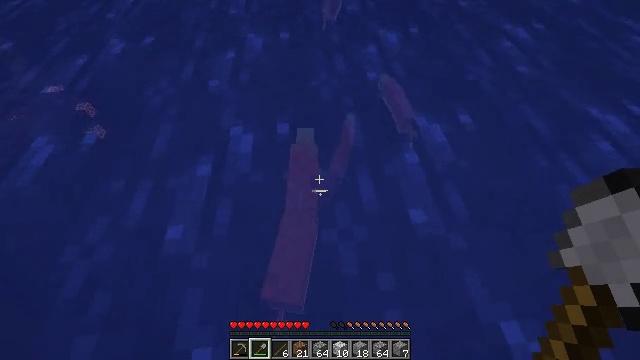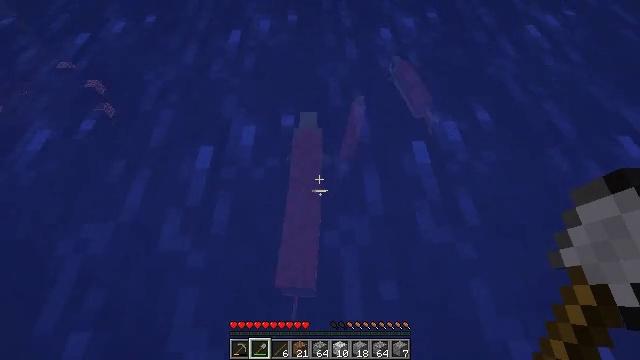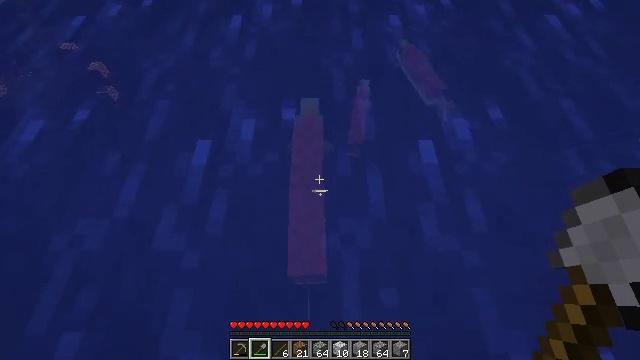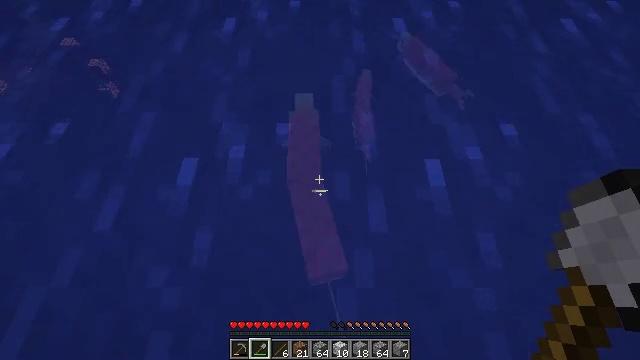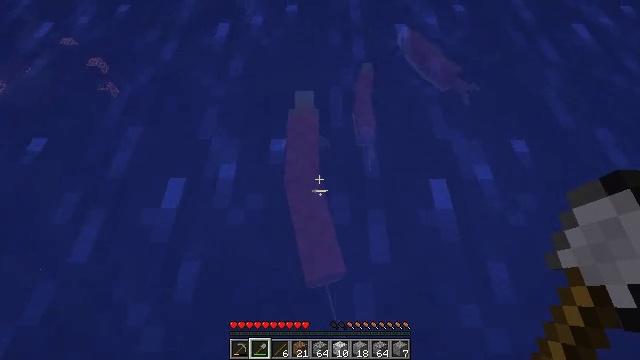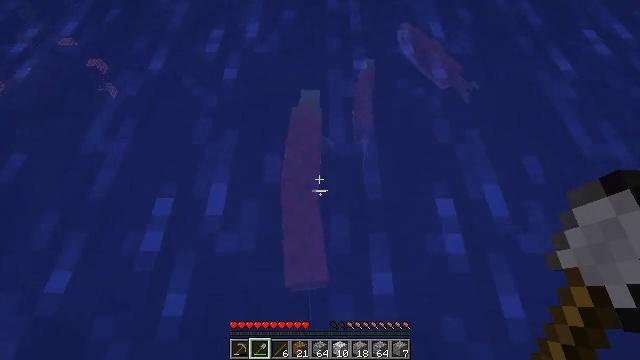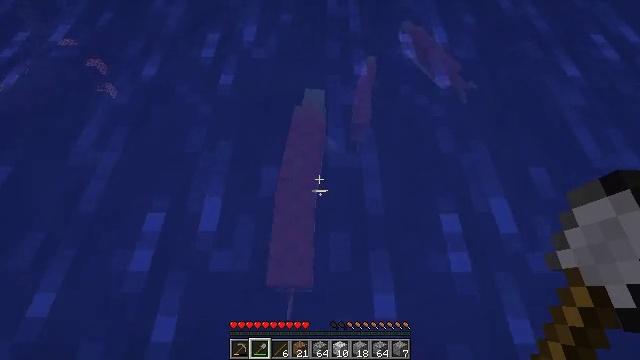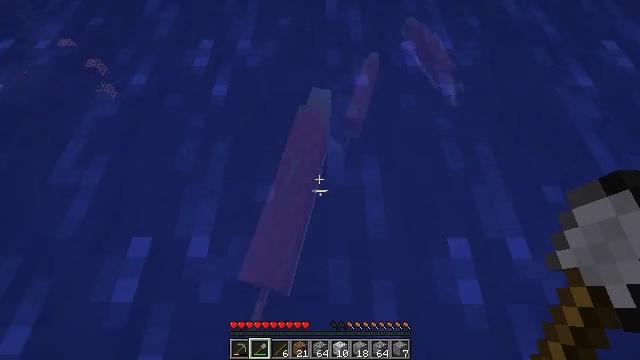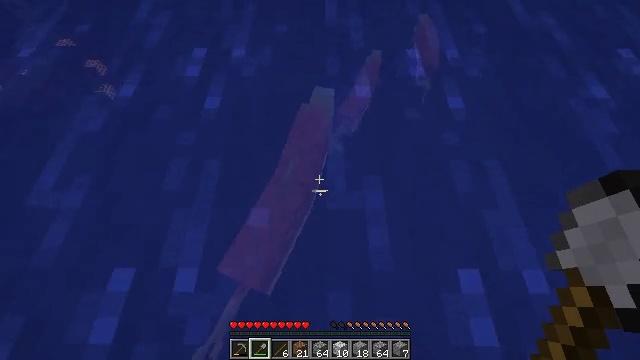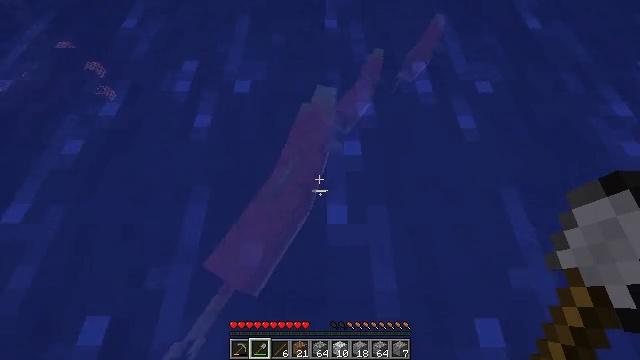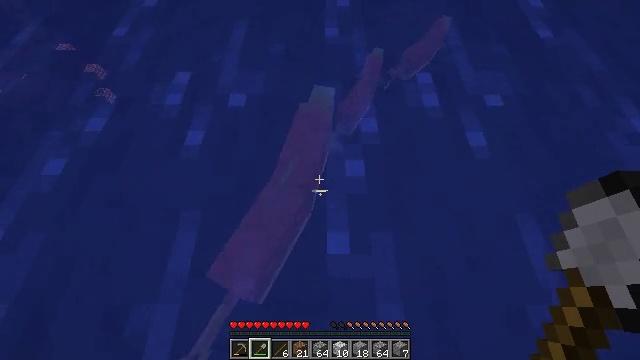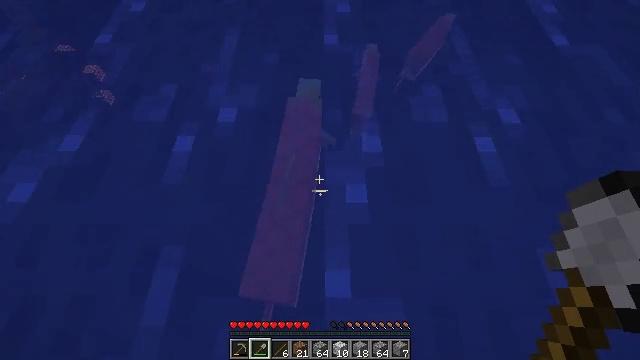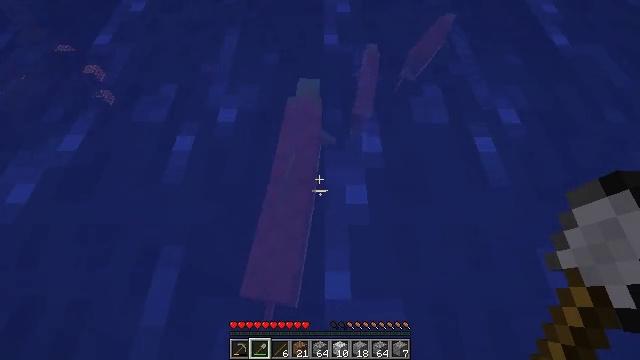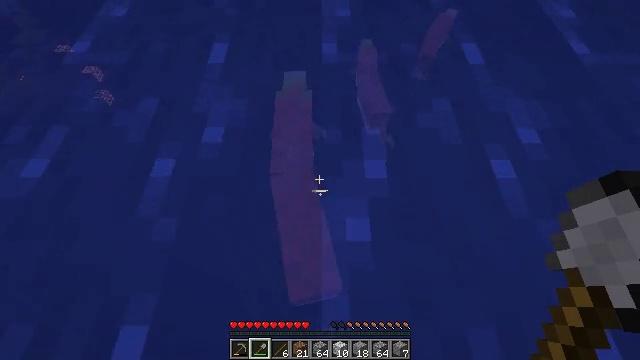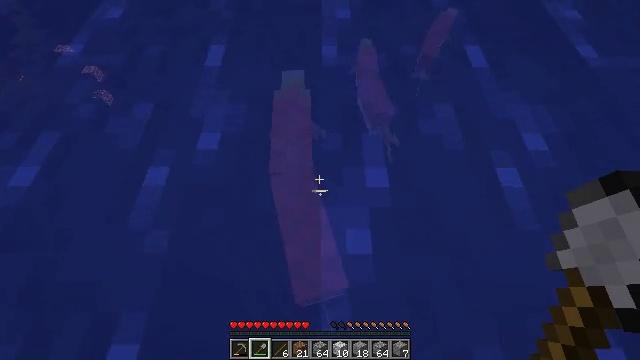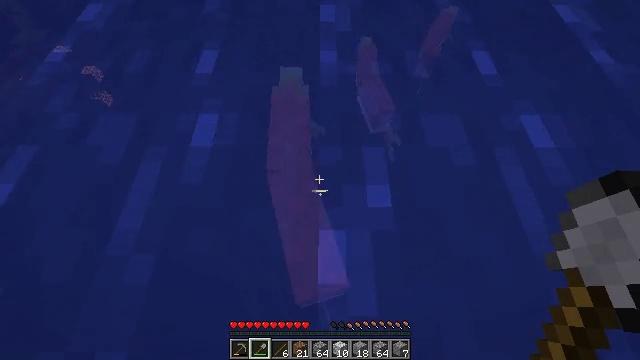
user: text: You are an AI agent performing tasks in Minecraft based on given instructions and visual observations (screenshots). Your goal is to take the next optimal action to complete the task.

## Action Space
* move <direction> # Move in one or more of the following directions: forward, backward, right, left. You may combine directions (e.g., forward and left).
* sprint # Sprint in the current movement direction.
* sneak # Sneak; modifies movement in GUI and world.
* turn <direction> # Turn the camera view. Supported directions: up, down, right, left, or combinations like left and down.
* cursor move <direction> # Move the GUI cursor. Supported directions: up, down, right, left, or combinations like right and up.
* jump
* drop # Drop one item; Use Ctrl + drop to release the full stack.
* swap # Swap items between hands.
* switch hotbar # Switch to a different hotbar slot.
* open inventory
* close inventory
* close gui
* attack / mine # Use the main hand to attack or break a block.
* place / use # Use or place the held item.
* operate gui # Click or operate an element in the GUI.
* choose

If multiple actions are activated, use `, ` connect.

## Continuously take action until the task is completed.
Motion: motion action
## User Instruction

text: Fish and kill the salmon.
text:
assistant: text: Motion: move forward, turn left and down
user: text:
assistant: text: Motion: move forward, turn left and down
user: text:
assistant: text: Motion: move forward
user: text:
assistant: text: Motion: move forward
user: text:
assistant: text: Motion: move forward
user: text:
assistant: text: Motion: move forward
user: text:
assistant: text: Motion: move forward
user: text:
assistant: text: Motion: move forward
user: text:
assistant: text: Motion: move forward
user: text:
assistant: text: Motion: move forward
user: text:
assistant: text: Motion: move forward
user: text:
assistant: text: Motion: move forward
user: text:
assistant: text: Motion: move forward
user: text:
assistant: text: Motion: move forward
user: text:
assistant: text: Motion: move forward
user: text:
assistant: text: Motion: move forward
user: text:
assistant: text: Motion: move forward
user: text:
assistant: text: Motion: move forward
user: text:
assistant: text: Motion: move forward, turn up
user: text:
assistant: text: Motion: move forward, turn left and up
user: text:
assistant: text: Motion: move forward, turn left and up
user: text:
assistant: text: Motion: move forward, turn left and up
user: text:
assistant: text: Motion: move forward, turn left and up
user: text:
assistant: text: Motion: move forward, attack / mine
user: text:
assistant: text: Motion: move forward, turn up, attack / mine
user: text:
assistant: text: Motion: move forward, turn up, attack / mine
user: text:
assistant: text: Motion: move forward, turn up
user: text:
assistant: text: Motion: move forward, attack / mine
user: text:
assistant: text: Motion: attack / mine